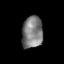
Tissue: lung
Cell type: Epithelial cells
Senescence score: 0.2361
Nuclear area (px): 665
Mean DAPI intensity: 123.463